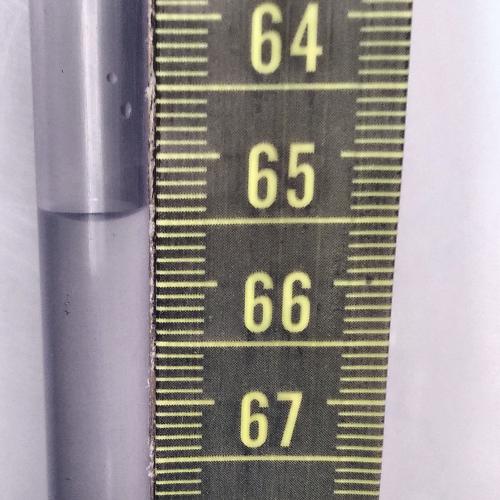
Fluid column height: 65.4 cm